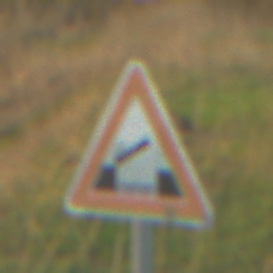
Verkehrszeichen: BeweglicheBruecke
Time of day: SunriseSunset
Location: Outdoor (Nature)
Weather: PartlyCloudy
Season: NotSpecified
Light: Natural